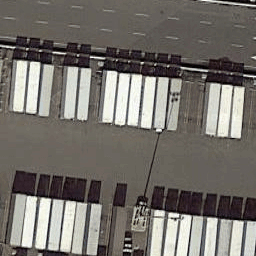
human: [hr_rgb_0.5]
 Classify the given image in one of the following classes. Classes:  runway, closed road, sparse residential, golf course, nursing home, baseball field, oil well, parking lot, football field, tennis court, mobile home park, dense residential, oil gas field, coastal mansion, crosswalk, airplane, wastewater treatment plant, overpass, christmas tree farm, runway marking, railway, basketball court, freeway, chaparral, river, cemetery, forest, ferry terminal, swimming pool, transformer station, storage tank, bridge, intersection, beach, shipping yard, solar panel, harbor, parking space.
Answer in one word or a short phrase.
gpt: shipping yard